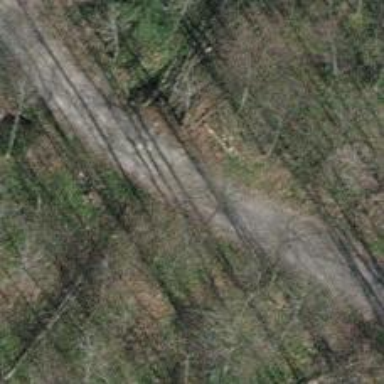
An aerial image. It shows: Gravel track with excellent trail visibility. The track has grade2 tracktype.